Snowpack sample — Buffalo Mountain, Silverthorne, Colorado, USA (2/22/26, 2:02 PM MST)
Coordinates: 39.622, -106.113
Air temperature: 33 °F
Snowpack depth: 63 cm
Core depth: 10 cm
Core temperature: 30.2 °F
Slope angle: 11°, slope face: 116°
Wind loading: low
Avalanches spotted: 0
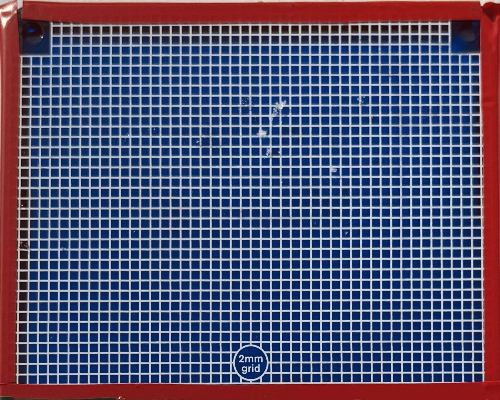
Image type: profile
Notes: In a firebreak similar to site 1, minimal wind loading with no spotted avalanches (not many faces in view though)